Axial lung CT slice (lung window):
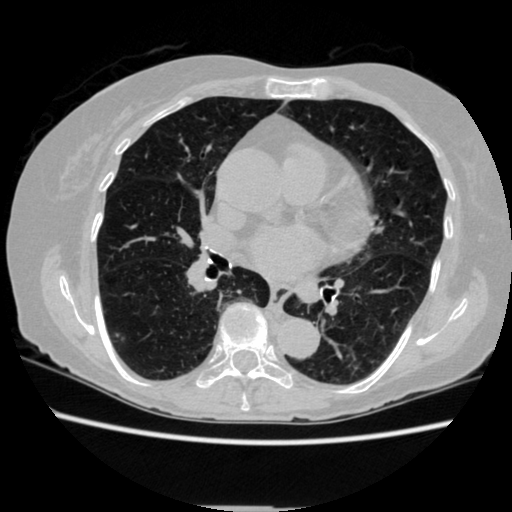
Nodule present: no